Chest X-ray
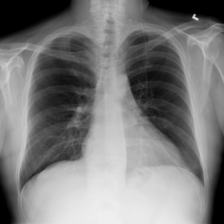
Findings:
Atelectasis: negative
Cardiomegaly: negative
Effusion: negative
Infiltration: negative
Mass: negative
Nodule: negative
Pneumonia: negative
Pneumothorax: negative
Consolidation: negative
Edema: negative
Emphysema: negative
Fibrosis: negative
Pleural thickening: negative
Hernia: negative